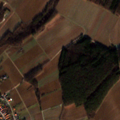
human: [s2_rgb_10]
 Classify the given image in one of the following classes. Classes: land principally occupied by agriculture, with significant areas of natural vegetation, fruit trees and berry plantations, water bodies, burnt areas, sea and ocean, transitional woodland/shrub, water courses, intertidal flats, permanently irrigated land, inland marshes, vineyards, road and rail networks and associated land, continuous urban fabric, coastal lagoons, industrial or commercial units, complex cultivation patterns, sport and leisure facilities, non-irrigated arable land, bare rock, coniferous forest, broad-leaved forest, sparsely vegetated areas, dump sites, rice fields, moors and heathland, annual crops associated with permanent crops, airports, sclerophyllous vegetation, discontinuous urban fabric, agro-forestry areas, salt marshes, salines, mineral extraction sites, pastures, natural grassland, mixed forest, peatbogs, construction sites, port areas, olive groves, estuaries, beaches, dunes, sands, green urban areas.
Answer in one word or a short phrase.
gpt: discontinuous urban fabric, non-irrigated arable land, broad-leaved forest